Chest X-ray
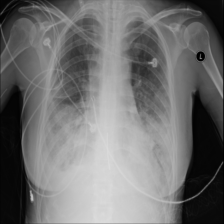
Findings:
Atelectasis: negative
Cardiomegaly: negative
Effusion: negative
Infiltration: negative
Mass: negative
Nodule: negative
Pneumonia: negative
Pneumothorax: negative
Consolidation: negative
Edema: negative
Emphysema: negative
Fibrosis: negative
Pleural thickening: negative
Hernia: negative